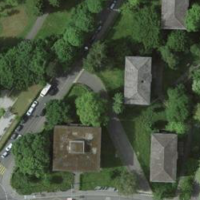
EUNIS habitat code: 55
Species observed at this site:
Aruncus dioicus
Fagus sylvatica